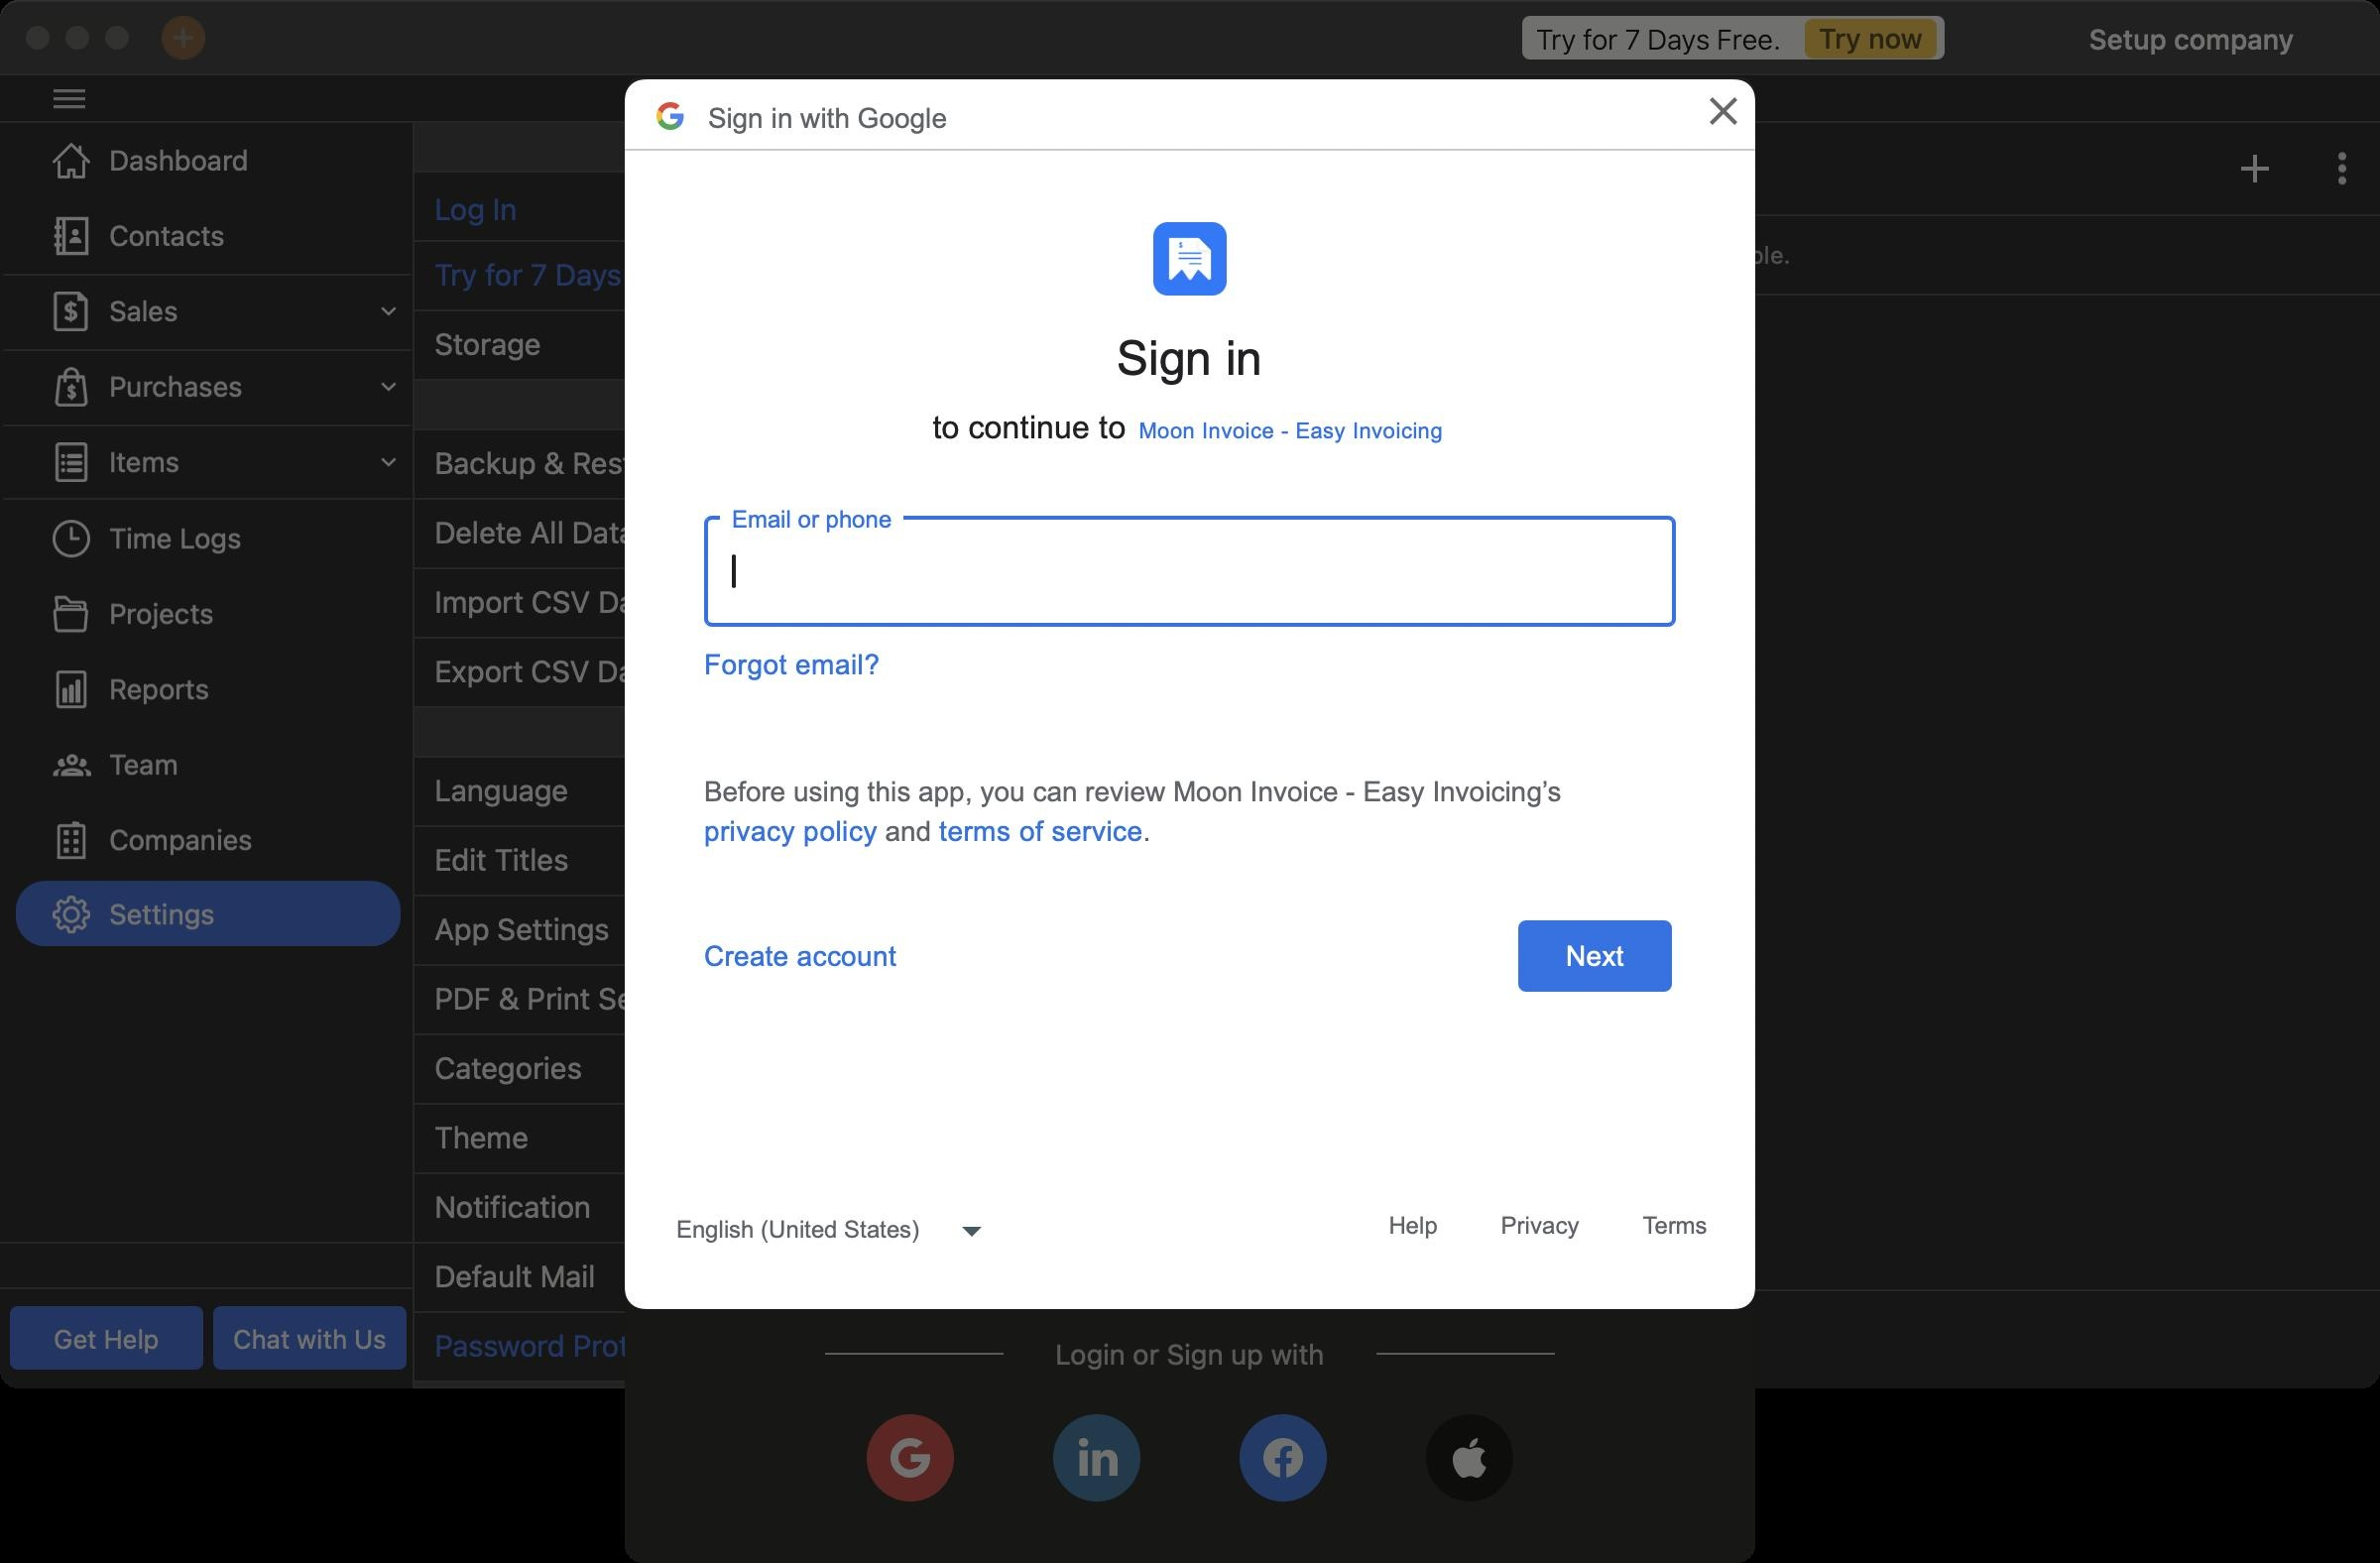
Accessibility tree:
{"name": "Moon_Invoice", "role": "AXWindow", "description": null, "role_description": "standard window", "value": null, "position": "264.00;244.00", "size": "1200;700", "children": [{"name": null, "role": "AXGroup", "description": null, "role_description": "group", "value": null, "position": "0.00;61.00", "size": "210;5", "children": []}, {"name": null, "role": "AXScrollArea", "description": null, "role_description": "scroll area", "value": null, "position": "0.00;62.00", "size": "210;568", "children": [{"name": null, "role": "AXTable", "description": null, "role_description": "table", "value": null, "position": "0.00;62.00", "size": "210;568", "children": [{"name": null, "role": "AXRow", "description": null, "role_description": "table row", "value": null, "position": "0.00;62.00", "size": "210;38", "children": [{"name": null, "role": "AXCell", "description": null, "role_description": "cell", "value": null, "position": "1.00;62.00", "size": "207;38", "children": [{"name": null, "role": "AXGroup", "description": null, "role_description": "group", "value": null, "position": "8.00;64.00", "size": "194;33", "children": [{"name": null, "role": "AXStaticText", "description": null, "role_description": "text", "value": "Dashboard", "position": "53.00;71.00", "size": "143;19", "children": []}, {"name": null, "role": "AXImage", "description": "iconLeft home White", "role_description": "image", "value": null, "position": "26.00;71.00", "size": "20;20", "children": []}]}]}]}, {"name": null, "role": "AXRow", "description": null, "role_description": "table row", "value": null, "position": "0.00;100.00", "size": "210;38", "children": [{"name": null, "role": "AXCell", "description": null, "role_description": "cell", "value": null, "position": "1.00;100.00", "size": "207;38", "children": [{"name": null, "role": "AXGroup", "description": null, "role_description": "group", "value": null, "position": "8.00;102.00", "size": "194;33", "children": [{"name": null, "role": "AXStaticText", "description": null, "role_description": "text", "value": "Contacts", "position": "53.00;109.00", "size": "143;19", "children": []}, {"name": null, "role": "AXImage", "description": "iconLeft contacts White", "role_description": "image", "value": null, "position": "26.00;109.00", "size": "20;20", "children": []}]}]}]}, {"name": null, "role": "AXRow", "description": null, "role_description": "table row", "value": null, "position": "0.00;138.00", "size": "210;38", "children": [{"name": null, "role": "AXCell", "description": null, "role_description": "cell", "value": null, "position": "1.00;138.00", "size": "207;38", "children": [{"name": null, "role": "AXGroup", "description": null, "role_description": "group", "value": null, "position": "-1.00;138.00", "size": "211;1", "children": []}, {"name": null, "role": "AXGroup", "description": null, "role_description": "group", "value": null, "position": "8.00;140.00", "size": "194;33", "children": [{"name": null, "role": "AXStaticText", "description": null, "role_description": "text", "value": "Sales", "position": "53.00;147.00", "size": "143;19", "children": []}, {"name": null, "role": "AXImage", "description": "iconLeft Sales White", "role_description": "image", "value": null, "position": "26.00;147.00", "size": "20;20", "children": []}]}, {"name": null, "role": "AXImage", "description": "down arrow White", "role_description": "image", "value": null, "position": "183.00;144.50", "size": "25;25", "children": []}]}]}, {"name": null, "role": "AXRow", "description": null, "role_description": "table row", "value": null, "position": "0.00;176.00", "size": "210;0", "children": [{"name": null, "role": "AXCell", "description": null, "role_description": "cell", "value": null, "position": "1.00;176.00", "size": "207;0", "children": [{"name": null, "role": "AXGroup", "description": null, "role_description": "group", "value": null, "position": "8.00;178.01", "size": "194;0", "children": [{"name": null, "role": "AXStaticText", "description": null, "role_description": "text", "value": "Invoices", "position": "53.00;185.01", "size": "143;19", "children": []}, {"name": null, "role": "AXImage", "description": "iconLeft invoice White", "role_description": "image", "value": null, "position": "26.00;185.01", "size": "20;20", "children": []}]}]}]}, {"name": null, "role": "AXRow", "description": null, "role_description": "table row", "value": null, "position": "0.00;176.01", "size": "210;0", "children": [{"name": null, "role": "AXCell", "description": null, "role_description": "cell", "value": null, "position": "1.00;176.01", "size": "207;0", "children": [{"name": null, "role": "AXGroup", "description": null, "role_description": "group", "value": null, "position": "8.00;178.02", "size": "194;0", "children": [{"name": null, "role": "AXStaticText", "description": null, "role_description": "text", "value": "Estimates", "position": "53.00;185.02", "size": "143;19", "children": []}, {"name": null, "role": "AXImage", "description": "iconLeft estimate White", "role_description": "image", "value": null, "position": "26.00;185.02", "size": "20;20", "children": []}]}]}]}, {"name": null, "role": "AXRow", "description": null, "role_description": "table row", "value": null, "position": "0.00;176.02", "size": "210;0", "children": [{"name": null, "role": "AXCell", "description": null, "role_description": "cell", "value": null, "position": "1.00;176.02", "size": "207;0", "children": [{"name": null, "role": "AXGroup", "description": null, "role_description": "group", "value": null, "position": "8.00;178.03", "size": "194;0", "children": [{"name": null, "role": "AXStaticText", "description": null, "role_description": "text", "value": "Credit Notes", "position": "53.00;185.03", "size": "143;19", "children": []}, {"name": null, "role": "AXImage", "description": "iconLeft credit notes White", "role_description": "image", "value": null, "position": "26.00;185.03", "size": "20;20", "children": []}]}]}]}, {"name": null, "role": "AXRow", "description": null, "role_description": "table row", "value": null, "position": "0.00;176.03", "size": "210;0", "children": [{"name": null, "role": "AXCell", "description": null, "role_description": "cell", "value": null, "position": "1.00;176.03", "size": "207;0", "children": [{"name": null, "role": "AXGroup", "description": null, "role_description": "group", "value": null, "position": "8.00;178.04", "size": "194;0", "children": [{"name": null, "role": "AXStaticText", "description": null, "role_description": "text", "value": "Payments", "position": "53.00;185.04", "size": "143;19", "children": []}, {"name": null, "role": "AXImage", "description": "iconLeft payments White", "role_description": "image", "value": null, "position": "26.00;185.04", "size": "20;20", "children": []}]}]}]}, {"name": null, "role": "AXRow", "description": null, "role_description": "table row", "value": null, "position": "0.00;176.04", "size": "210;38", "children": [{"name": null, "role": "AXCell", "description": null, "role_description": "cell", "value": null, "position": "1.00;176.04", "size": "207;38", "children": [{"name": null, "role": "AXGroup", "description": null, "role_description": "group", "value": null, "position": "-1.00;176.04", "size": "211;1", "children": []}, {"name": null, "role": "AXGroup", "description": null, "role_description": "group", "value": null, "position": "8.00;178.04", "size": "194;33", "children": [{"name": null, "role": "AXStaticText", "description": null, "role_description": "text", "value": "Purchases", "position": "53.00;185.04", "size": "143;19", "children": []}, {"name": null, "role": "AXImage", "description": "iconLeft Purchases White", "role_description": "image", "value": null, "position": "26.00;185.04", "size": "20;20", "children": []}]}, {"name": null, "role": "AXImage", "description": "down arrow White", "role_description": "image", "value": null, "position": "183.00;182.54", "size": "25;25", "children": []}]}]}, {"name": null, "role": "AXRow", "description": null, "role_description": "table row", "value": null, "position": "0.00;214.04", "size": "210;0", "children": [{"name": null, "role": "AXCell", "description": null, "role_description": "cell", "value": null, "position": "1.00;214.04", "size": "207;0", "children": [{"name": null, "role": "AXGroup", "description": null, "role_description": "group", "value": null, "position": "8.00;216.05", "size": "194;0", "children": [{"name": null, "role": "AXStaticText", "description": null, "role_description": "text", "value": "Purchase Orders", "position": "53.00;223.05", "size": "143;19", "children": []}, {"name": null, "role": "AXImage", "description": "iconLeft purchase order White", "role_description": "image", "value": null, "position": "26.00;223.05", "size": "20;20", "children": []}]}]}]}, {"name": null, "role": "AXRow", "description": null, "role_description": "table row", "value": null, "position": "0.00;214.05", "size": "210;0", "children": [{"name": null, "role": "AXCell", "description": null, "role_description": "cell", "value": null, "position": "1.00;214.05", "size": "207;0", "children": [{"name": null, "role": "AXGroup", "description": null, "role_description": "group", "value": null, "position": "8.00;216.06", "size": "194;0", "children": [{"name": null, "role": "AXStaticText", "description": null, "role_description": "text", "value": "Expenses", "position": "53.00;223.06", "size": "143;19", "children": []}, {"name": null, "role": "AXImage", "description": "iconLeft expenses White", "role_description": "image", "value": null, "position": "26.00;223.06", "size": "20;20", "children": []}]}]}]}, {"name": null, "role": "AXRow", "description": null, "role_description": "table row", "value": null, "position": "0.00;214.06", "size": "210;38", "children": [{"name": null, "role": "AXCell", "description": null, "role_description": "cell", "value": null, "position": "1.00;214.06", "size": "207;38", "children": [{"name": null, "role": "AXGroup", "description": null, "role_description": "group", "value": null, "position": "-1.00;214.06", "size": "211;1", "children": []}, {"name": null, "role": "AXGroup", "description": null, "role_description": "group", "value": null, "position": "8.00;216.06", "size": "194;33", "children": [{"name": null, "role": "AXStaticText", "description": null, "role_description": "text", "value": "Items", "position": "53.00;223.06", "size": "143;19", "children": []}, {"name": null, "role": "AXImage", "description": "iconLeft Items White", "role_description": "image", "value": null, "position": "26.00;223.06", "size": "20;20", "children": []}]}, {"name": null, "role": "AXImage", "description": "down arrow White", "role_description": "image", "value": null, "position": "183.00;220.56", "size": "25;25", "children": []}, {"name": null, "role": "AXGroup", "description": null, "role_description": "group", "value": null, "position": "-1.00;251.06", "size": "211;1", "children": []}]}]}, {"name": null, "role": "AXRow", "description": null, "role_description": "table row", "value": null, "position": "0.00;252.06", "size": "210;0", "children": [{"name": null, "role": "AXCell", "description": null, "role_description": "cell", "value": null, "position": "1.00;252.06", "size": "207;0", "children": [{"name": null, "role": "AXGroup", "description": null, "role_description": "group", "value": null, "position": "8.00;254.07", "size": "194;0", "children": [{"name": null, "role": "AXStaticText", "description": null, "role_description": "text", "value": "Products", "position": "53.00;261.07", "size": "143;19", "children": []}, {"name": null, "role": "AXImage", "description": "iconLeft product White", "role_description": "image", "value": null, "position": "26.00;261.07", "size": "20;20", "children": []}]}]}]}, {"name": null, "role": "AXRow", "description": null, "role_description": "table row", "value": null, "position": "0.00;252.07", "size": "210;0", "children": [{"name": null, "role": "AXCell", "description": null, "role_description": "cell", "value": null, "position": "1.00;252.07", "size": "207;0", "children": [{"name": null, "role": "AXGroup", "description": null, "role_description": "group", "value": null, "position": "8.00;254.08", "size": "194;0", "children": [{"name": null, "role": "AXStaticText", "description": null, "role_description": "text", "value": "Services", "position": "53.00;260.58", "size": "143;19", "children": []}, {"name": null, "role": "AXImage", "description": "iconLeft service White", "role_description": "image", "value": null, "position": "26.00;260.58", "size": "20;20", "children": []}]}, {"name": null, "role": "AXGroup", "description": null, "role_description": "group", "value": null, "position": "-1.00;251.08", "size": "211;1", "children": []}]}]}, {"name": null, "role": "AXRow", "description": null, "role_description": "table row", "value": null, "position": "0.00;252.08", "size": "210;38", "children": [{"name": null, "role": "AXCell", "description": null, "role_description": "cell", "value": null, "position": "1.00;252.08", "size": "207;38", "children": [{"name": null, "role": "AXGroup", "description": null, "role_description": "group", "value": null, "position": "8.00;254.08", "size": "194;33", "children": [{"name": null, "role": "AXStaticText", "description": null, "role_description": "text", "value": "Time Logs", "position": "53.00;261.58", "size": "143;19", "children": []}, {"name": null, "role": "AXImage", "description": "iconLeft timelogs White", "role_description": "image", "value": null, "position": "26.00;261.58", "size": "20;20", "children": []}]}]}]}, {"name": null, "role": "AXRow", "description": null, "role_description": "table row", "value": null, "position": "0.00;290.08", "size": "210;38", "children": [{"name": null, "role": "AXCell", "description": null, "role_description": "cell", "value": null, "position": "1.00;290.08", "size": "207;38", "children": [{"name": null, "role": "AXGroup", "description": null, "role_description": "group", "value": null, "position": "8.00;292.08", "size": "194;33", "children": [{"name": null, "role": "AXStaticText", "description": null, "role_description": "text", "value": "Projects", "position": "53.00;299.58", "size": "143;19", "children": []}, {"name": null, "role": "AXImage", "description": "iconLeft project White", "role_description": "image", "value": null, "position": "26.00;299.58", "size": "20;20", "children": []}]}]}]}, {"name": null, "role": "AXRow", "description": null, "role_description": "table row", "value": null, "position": "0.00;328.08", "size": "210;0", "children": [{"name": null, "role": "AXCell", "description": null, "role_description": "cell", "value": null, "position": "1.00;328.08", "size": "207;0", "children": [{"name": null, "role": "AXGroup", "description": null, "role_description": "group", "value": null, "position": "8.00;330.09", "size": "194;0", "children": [{"name": null, "role": "AXStaticText", "description": null, "role_description": "text", "value": "Taxes", "position": "53.00;336.59", "size": "143;19", "children": []}, {"name": null, "role": "AXImage", "description": "iconLeft taxes White", "role_description": "image", "value": null, "position": "26.00;336.59", "size": "20;20", "children": []}]}]}]}, {"name": null, "role": "AXRow", "description": null, "role_description": "table row", "value": null, "position": "0.00;328.09", "size": "210;38", "children": [{"name": null, "role": "AXCell", "description": null, "role_description": "cell", "value": null, "position": "1.00;328.09", "size": "207;38", "children": [{"name": null, "role": "AXGroup", "description": null, "role_description": "group", "value": null, "position": "8.00;330.09", "size": "194;33", "children": [{"name": null, "role": "AXStaticText", "description": null, "role_description": "text", "value": "Reports", "position": "53.00;337.59", "size": "143;19", "children": []}, {"name": null, "role": "AXImage", "description": "iconLeft report White", "role_description": "image", "value": null, "position": "26.00;337.59", "size": "20;20", "children": []}]}]}]}, {"name": null, "role": "AXRow", "description": null, "role_description": "table row", "value": null, "position": "0.00;366.09", "size": "210;38", "children": [{"name": null, "role": "AXCell", "description": null, "role_description": "cell", "value": null, "position": "1.00;366.09", "size": "207;38", "children": [{"name": null, "role": "AXGroup", "description": null, "role_description": "group", "value": null, "position": "8.00;368.09", "size": "194;33", "children": [{"name": null, "role": "AXStaticText", "description": null, "role_description": "text", "value": "Team", "position": "53.00;375.59", "size": "143;19", "children": []}, {"name": null, "role": "AXImage", "description": "iconLeft team white", "role_description": "image", "value": null, "position": "26.00;375.59", "size": "20;20", "children": []}]}]}]}, {"name": null, "role": "AXRow", "description": null, "role_description": "table row", "value": null, "position": "0.00;404.09", "size": "210;38", "children": [{"name": null, "role": "AXCell", "description": null, "role_description": "cell", "value": null, "position": "1.00;404.09", "size": "207;38", "children": [{"name": null, "role": "AXGroup", "description": null, "role_description": "group", "value": null, "position": "8.00;406.09", "size": "194;33", "children": [{"name": null, "role": "AXStaticText", "description": null, "role_description": "text", "value": "Companies", "position": "53.00;413.59", "size": "143;19", "children": []}, {"name": null, "role": "AXImage", "description": "iconLeft cmpnyInfo White", "role_description": "image", "value": null, "position": "26.00;413.59", "size": "20;20", "children": []}]}]}]}, {"name": null, "role": "AXRow", "description": null, "role_description": "table row", "value": null, "position": "0.00;442.09", "size": "210;38", "children": [{"name": null, "role": "AXCell", "description": null, "role_description": "cell", "value": null, "position": "1.00;442.09", "size": "207;38", "children": [{"name": null, "role": "AXGroup", "description": null, "role_description": "group", "value": null, "position": "8.00;444.09", "size": "194;33", "children": [{"name": null, "role": "AXStaticText", "description": null, "role_description": "text", "value": "Settings", "position": "53.00;451.09", "size": "143;19", "children": []}, {"name": null, "role": "AXImage", "description": "iconLeft setting White", "role_description": "image", "value": null, "position": "26.00;451.09", "size": "20;20", "children": []}]}]}]}, {"name": null, "role": "AXColumn", "description": null, "role_description": "column", "value": null, "position": "0.00;62.00", "size": "210;568", "children": []}]}]}, {"name": null, "role": "AXGroup", "description": null, "role_description": "group", "value": null, "position": "0.00;626.00", "size": "210;23", "children": [{"name": null, "role": "AXStaticText", "description": null, "role_description": "text", "value": "Label", "position": "0.00;626.00", "size": "210;1", "children": []}]}, {"name": null, "role": "AXGroup", "description": null, "role_description": "group", "value": null, "position": "0.00;649.00", "size": "210;51", "children": [{"name": null, "role": "AXStaticText", "description": null, "role_description": "text", "value": "Label", "position": "0.00;649.00", "size": "210;1", "children": []}, {"name": "Get_Help", "role": "AXButton", "description": null, "role_description": "button", "value": null, "position": "5.00;658.50", "size": "98;32", "children": []}, {"name": "Chat_with_Us", "role": "AXButton", "description": null, "role_description": "button", "value": null, "position": "107.50;658.50", "size": "98;32", "children": []}]}, {"name": null, "role": "AXSplitGroup", "description": null, "role_description": "split group", "value": null, "position": "208.00;62.00", "size": "992;638", "children": [{"name": null, "role": "AXScrollArea", "description": null, "role_description": "scroll area", "value": null, "position": "208.00;61.00", "size": "251;639", "children": [{"name": null, "role": "AXTable", "description": null, "role_description": "table", "value": null, "position": "209.00;62.00", "size": "238;765", "children": [{"name": null, "role": "AXRow", "description": null, "role_description": "table row", "value": null, "position": "209.00;62.00", "size": "238;25", "children": [{"name": null, "role": "AXCell", "description": null, "role_description": "cell", "value": null, "position": "209.00;62.00", "size": "238;25", "children": []}]}, {"name": null, "role": "AXRow", "description": null, "role_description": "table row", "value": null, "position": "209.00;87.00", "size": "238;35", "children": [{"name": null, "role": "AXCell", "description": null, "role_description": "cell", "value": null, "position": "209.00;87.00", "size": "238;35", "children": [{"name": null, "role": "AXStaticText", "description": null, "role_description": "text", "value": "Unverified", "position": "439.00;96.50", "size": "0;18", "children": []}, {"name": null, "role": "AXStaticText", "description": null, "role_description": "text", "value": "Log In", "position": "217.00;96.00", "size": "222;19", "children": []}]}]}, {"name": null, "role": "AXRow", "description": null, "role_description": "table row", "value": null, "position": "209.00;122.00", "size": "238;35", "children": [{"name": null, "role": "AXCell", "description": null, "role_description": "cell", "value": null, "position": "209.00;122.00", "size": "238;35", "children": [{"name": null, "role": "AXStaticText", "description": null, "role_description": "text", "value": "Try for 7 Days Free. Try now", "position": "217.00;129.00", "size": "220;19", "children": []}]}]}, {"name": null, "role": "AXRow", "description": null, "role_description": "table row", "value": null, "position": "209.00;157.00", "size": "238;35", "children": [{"name": null, "role": "AXCell", "description": null, "role_description": "cell", "value": null, "position": "209.00;157.00", "size": "238;35", "children": [{"name": null, "role": "AXStaticText", "description": null, "role_description": "text", "value": "Storage", "position": "217.00;164.00", "size": "100;19", "children": []}, {"name": "", "role": "AXButton", "description": null, "role_description": "button", "value": null, "position": "319.00;161.00", "size": "25;25", "children": []}, {"name": null, "role": "AXPopUpButton", "description": null, "role_description": "pop up button", "value": "Local", "position": "349.00;163.00", "size": "90;17", "children": []}]}]}, {"name": null, "role": "AXRow", "description": null, "role_description": "table row", "value": null, "position": "209.00;192.00", "size": "238;25", "children": [{"name": null, "role": "AXCell", "description": null, "role_description": "cell", "value": null, "position": "209.00;192.00", "size": "238;25", "children": []}]}, {"name": null, "role": "AXRow", "description": null, "role_description": "table row", "value": null, "position": "209.00;217.00", "size": "238;35", "children": [{"name": null, "role": "AXCell", "description": null, "role_description": "cell", "value": null, "position": "209.00;217.00", "size": "238;35", "children": [{"name": null, "role": "AXImage", "description": "bg listCell arrow gray", "role_description": "image", "value": null, "position": "425.00;228.50", "size": "14;14", "children": []}, {"name": null, "role": "AXStaticText", "description": null, "role_description": "text", "value": "Backup & Restore", "position": "217.00;224.00", "size": "220;19", "children": []}]}]}, {"name": null, "role": "AXRow", "description": null, "role_description": "table row", "value": null, "position": "209.00;252.00", "size": "238;35", "children": [{"name": null, "role": "AXCell", "description": null, "role_description": "cell", "value": null, "position": "209.00;252.00", "size": "238;35", "children": [{"name": null, "role": "AXStaticText", "description": null, "role_description": "text", "value": "Delete All Data", "position": "217.00;259.00", "size": "220;19", "children": []}]}]}, {"name": null, "role": "AXRow", "description": null, "role_description": "table row", "value": null, "position": "209.00;287.00", "size": "238;35", "children": [{"name": null, "role": "AXCell", "description": null, "role_description": "cell", "value": null, "position": "209.00;287.00", "size": "238;35", "children": [{"name": null, "role": "AXStaticText", "description": null, "role_description": "text", "value": "Import CSV Data", "position": "217.00;294.00", "size": "220;19", "children": []}]}]}, {"name": null, "role": "AXRow", "description": null, "role_description": "table row", "value": null, "position": "209.00;322.00", "size": "238;35", "children": [{"name": null, "role": "AXCell", "description": null, "role_description": "cell", "value": null, "position": "209.00;322.00", "size": "238;35", "children": [{"name": null, "role": "AXStaticText", "description": null, "role_description": "text", "value": "Export CSV Data", "position": "217.00;329.00", "size": "220;19", "children": []}]}]}, {"name": null, "role": "AXRow", "description": null, "role_description": "table row", "value": null, "position": "209.00;357.00", "size": "238;25", "children": [{"name": null, "role": "AXCell", "description": null, "role_description": "cell", "value": null, "position": "209.00;357.00", "size": "238;25", "children": []}]}, {"name": null, "role": "AXRow", "description": null, "role_description": "table row", "value": null, "position": "209.00;382.00", "size": "238;35", "children": [{"name": null, "role": "AXCell", "description": null, "role_description": "cell", "value": null, "position": "209.00;382.00", "size": "238;35", "children": [{"name": null, "role": "AXStaticText", "description": null, "role_description": "text", "value": "Language", "position": "217.00;389.00", "size": "145;19", "children": []}, {"name": null, "role": "AXPopUpButton", "description": null, "role_description": "pop up button", "value": "English", "position": "362.00;390.00", "size": "78;17", "children": []}]}]}, {"name": null, "role": "AXRow", "description": null, "role_description": "table row", "value": null, "position": "209.00;417.00", "size": "238;35", "children": [{"name": null, "role": "AXCell", "description": null, "role_description": "cell", "value": null, "position": "209.00;417.00", "size": "238;35", "children": [{"name": null, "role": "AXStaticText", "description": null, "role_description": "text", "value": "Edit Titles", "position": "217.00;424.00", "size": "220;19", "children": []}, {"name": null, "role": "AXImage", "description": "bg listCell arrow gray", "role_description": "image", "value": null, "position": "425.00;428.50", "size": "14;14", "children": []}]}]}, {"name": null, "role": "AXRow", "description": null, "role_description": "table row", "value": null, "position": "209.00;452.00", "size": "238;35", "children": [{"name": null, "role": "AXCell", "description": null, "role_description": "cell", "value": null, "position": "209.00;452.00", "size": "238;35", "children": [{"name": null, "role": "AXStaticText", "description": null, "role_description": "text", "value": "App Settings", "position": "217.00;459.00", "size": "220;19", "children": []}, {"name": null, "role": "AXImage", "description": "bg listCell arrow gray", "role_description": "image", "value": null, "position": "425.00;463.50", "size": "14;14", "children": []}]}]}, {"name": null, "role": "AXRow", "description": null, "role_description": "table row", "value": null, "position": "209.00;487.00", "size": "238;35", "children": [{"name": null, "role": "AXCell", "description": null, "role_description": "cell", "value": null, "position": "209.00;487.00", "size": "238;35", "children": [{"name": null, "role": "AXStaticText", "description": null, "role_description": "text", "value": "PDF & Print Settings", "position": "217.00;494.00", "size": "220;19", "children": []}, {"name": null, "role": "AXImage", "description": "bg listCell arrow gray", "role_description": "image", "value": null, "position": "425.00;498.50", "size": "14;14", "children": []}]}]}, {"name": null, "role": "AXRow", "description": null, "role_description": "table row", "value": null, "position": "209.00;522.00", "size": "238;35", "children": [{"name": null, "role": "AXCell", "description": null, "role_description": "cell", "value": null, "position": "209.00;522.00", "size": "238;35", "children": [{"name": null, "role": "AXStaticText", "description": null, "role_description": "text", "value": "Categories", "position": "217.00;529.00", "size": "220;19", "children": []}]}]}, {"name": null, "role": "AXRow", "description": null, "role_description": "table row", "value": null, "position": "209.00;557.00", "size": "238;35", "children": [{"name": null, "role": "AXCell", "description": null, "role_description": "cell", "value": null, "position": "209.00;557.00", "size": "238;35", "children": [{"name": null, "role": "AXStaticText", "description": null, "role_description": "text", "value": "Theme", "position": "217.00;564.00", "size": "104;19", "children": []}, {"name": null, "role": "AXPopUpButton", "description": null, "role_description": "pop up button", "value": "System Default", "position": "326.00;565.00", "size": "113;17", "children": []}]}]}, {"name": null, "role": "AXRow", "description": null, "role_description": "table row", "value": null, "position": "209.00;592.00", "size": "238;35", "children": [{"name": null, "role": "AXCell", "description": null, "role_description": "cell", "value": null, "position": "209.00;592.00", "size": "238;35", "children": [{"name": null, "role": "AXStaticText", "description": null, "role_description": "text", "value": "Notification", "position": "217.00;599.00", "size": "85;19", "children": []}, {"name": null, "role": "AXDateTimeArea", "description": null, "role_description": "date time area", "value": "2000-01-01 06:00:00 +0000", "position": "321.50;596.50", "size": "42;24", "children": []}, {"name": null, "role": "AXRadioGroup", "description": null, "role_description": "radio group", "value": "{\n    \"name\": null,\n    \"role\": \"AXRadioButton\",\n    \"description\": \"ON\",\n    \"role_description\": \"radio button\",\n    \"value\": 1,\n    \"position\": \"364.00;596.50\",\n    \"size\": \"40;24\",\n    \"children\": []\n}", "position": "364.00;596.50", "size": "79;24", "children": [{"name": null, "role": "AXRadioButton", "description": "ON", "role_description": "radio button", "value": 1, "position": "364.00;596.50", "size": "40;24", "children": []}, {"name": null, "role": "AXRadioButton", "description": "OFF", "role_description": "radio button", "value": 0, "position": "404.00;596.50", "size": "39;24", "children": []}]}]}]}, {"name": null, "role": "AXRow", "description": null, "role_description": "table row", "value": null, "position": "209.00;627.00", "size": "238;35", "children": [{"name": null, "role": "AXCell", "description": null, "role_description": "cell", "value": null, "position": "209.00;627.00", "size": "238;35", "children": [{"name": null, "role": "AXStaticText", "description": null, "role_description": "text", "value": "Default Mail", "position": "217.00;634.00", "size": "95;19", "children": []}, {"name": null, "role": "AXPopUpButton", "description": null, "role_description": "pop up button", "value": "System Default", "position": "317.00;635.00", "size": "122;17", "children": []}]}]}, {"name": null, "role": "AXRow", "description": null, "role_description": "table row", "value": null, "position": "209.00;662.00", "size": "238;35", "children": [{"name": null, "role": "AXCell", "description": null, "role_description": "cell", "value": null, "position": "209.00;662.00", "size": "238;35", "children": [{"name": null, "role": "AXStaticText", "description": null, "role_description": "text", "value": "Password Protection On", "position": "217.00;669.00", "size": "220;19", "children": []}]}]}, {"name": null, "role": "AXRow", "description": null, "role_description": "table row", "value": null, "position": "209.00;697.00", "size": "238;25", "children": [{"name": null, "role": "AXCell", "description": null, "role_description": "cell", "value": null, "position": "209.00;697.00", "size": "238;25", "children": []}]}, {"name": null, "role": "AXRow", "description": null, "role_description": "table row", "value": null, "position": "209.00;722.00", "size": "238;35", "children": [{"name": null, "role": "AXCell", "description": null, "role_description": "cell", "value": null, "position": "209.00;722.00", "size": "238;35", "children": [{"name": null, "role": "AXStaticText", "description": null, "role_description": "text", "value": "Contact Support", "position": "217.00;729.00", "size": "220;19", "children": []}]}]}, {"name": null, "role": "AXRow", "description": null, "role_description": "table row", "value": null, "position": "209.00;757.00", "size": "238;35", "children": [{"name": null, "role": "AXCell", "description": null, "role_description": "cell", "value": null, "position": "209.00;757.00", "size": "238;35", "children": [{"name": null, "role": "AXStaticText", "description": null, "role_description": "text", "value": "Rate Us", "position": "217.00;764.00", "size": "220;19", "children": []}]}]}, {"name": null, "role": "AXRow", "description": null, "role_description": "table row", "value": null, "position": "209.00;792.00", "size": "238;35", "children": [{"name": null, "role": "AXCell", "description": null, "role_description": "cell", "value": null, "position": "209.00;792.00", "size": "238;35", "children": [{"name": null, "role": "AXStaticText", "description": null, "role_description": "text", "value": "Like us on facebook", "position": "217.00;799.00", "size": "141;19", "children": []}]}]}, {"name": null, "role": "AXColumn", "description": null, "role_description": "column", "value": null, "position": "209.00;62.00", "size": "238;765", "children": []}]}, {"name": null, "role": "AXScrollBar", "description": null, "role_description": "scroll bar", "value": 0.0, "position": "447.00;62.00", "size": "11;637", "children": [{"name": null, "role": "AXValueIndicator", "description": null, "role_description": "value indicator", "value": 0.0, "position": "447.00;64.00", "size": "11;527", "children": []}, {"name": null, "role": "AXButton", "description": null, "role_description": "increment arrow button", "value": null, "position": "447.00;62.00", "size": "0;0", "children": []}, {"name": null, "role": "AXButton", "description": null, "role_description": "decrement arrow button", "value": null, "position": "447.00;62.00", "size": "0;0", "children": []}, {"name": null, "role": "AXButton", "description": null, "role_description": "increment page button", "value": null, "position": "447.00;591.50", "size": "11;108", "children": []}, {"name": null, "role": "AXButton", "description": null, "role_description": "decrement page button", "value": null, "position": "447.00;62.00", "size": "11;2", "children": []}]}]}, {"name": null, "role": "AXSplitter", "description": null, "role_description": "splitter", "value": 250.0, "position": "458.00;62.00", "size": "1;638", "children": []}, {"name": null, "role": "AXImage", "description": "MIPro OSX 256 White", "role_description": "image", "value": null, "position": "458.00;61.00", "size": "743;639", "children": []}, {"name": null, "role": "AXScrollArea", "description": null, "role_description": "scroll area", "value": null, "position": "458.00;108.00", "size": "744;543", "children": [{"name": null, "role": "AXTable", "description": null, "role_description": "table", "value": null, "position": "459.00;109.00", "size": "742;541", "children": [{"name": null, "role": "AXRow", "description": null, "role_description": "table row", "value": null, "position": "459.00;109.00", "size": "742;40", "children": [{"name": null, "role": "AXCell", "description": null, "role_description": "cell", "value": null, "position": "459.00;109.00", "size": "742;40", "children": [{"name": null, "role": "AXStaticText", "description": null, "role_description": "text", "value": "No backup files available.", "position": "755.00;120.00", "size": "152;16", "children": []}, {"name": null, "role": "AXStaticText", "description": null, "role_description": "text", "value": "", "position": "467.00;130.00", "size": "4;16", "children": []}, {"name": null, "role": "AXStaticText", "description": null, "role_description": "text", "value": "", "position": "1189.00;122.00", "size": "4;16", "children": []}]}]}, {"name": null, "role": "AXColumn", "description": null, "role_description": "column", "value": null, "position": "459.00;109.00", "size": "742;541", "children": []}]}]}, {"name": null, "role": "AXStaticText", "description": null, "role_description": "text", "value": "Auto Backup", "position": "468.00;666.50", "size": "90;18", "children": []}, {"name": "", "role": "AXCheckBox", "description": null, "role_description": "checkbox", "value": 0, "position": "558.00;666.50", "size": "19;18", "children": []}, {"name": null, "role": "AXImage", "description": "", "role_description": "image", "value": null, "position": "459.00;61.00", "size": "742;48", "children": []}]}, {"name": "", "role": "AXButton", "description": null, "role_description": "button", "value": null, "position": "27.00;45.00", "size": "16;10", "children": []}, {"name": null, "role": "AXToolbar", "description": null, "role_description": "toolbar", "value": null, "position": "0.00;0.00", "size": "1200;38", "children": [{"name": null, "role": "AXButton", "description": null, "role_description": "button", "value": null, "position": "76.00;0.00", "size": "33;38", "children": []}, {"name": null, "role": "AXGroup", "description": null, "role_description": "group", "value": null, "position": "763.00;0.00", "size": "222;38", "children": [{"name": null, "role": "AXGroup", "description": null, "role_description": "group", "value": null, "position": "767.50;8.00", "size": "213;22", "children": [{"name": null, "role": "AXStaticText", "description": null, "role_description": "text", "value": "Try for 7 Days Free.", "position": "770.50;10.00", "size": "132;18", "children": []}, {"name": null, "role": "AXStaticText", "description": null, "role_description": "text", "value": "Try now", "position": "910.00;9.50", "size": "66;20", "children": []}, {"name": "", "role": "AXButton", "description": null, "role_description": "button", "value": null, "position": "767.50;6.00", "size": "215;24", "children": []}]}]}, {"name": null, "role": "AXGroup", "description": null, "role_description": "group", "value": null, "position": "1009.00;0.00", "size": "187;38", "children": [{"name": null, "role": "AXGroup", "description": null, "role_description": "group", "value": null, "position": "1013.00;1.50", "size": "179;35", "children": [{"name": null, "role": "AXStaticText", "description": null, "role_description": "text", "value": "Setup company", "position": "1041.00;10.00", "size": "128;18", "children": []}, {"name": "", "role": "AXButton", "description": null, "role_description": "button", "value": null, "position": "1013.00;-0.50", "size": "179;37", "children": []}]}]}]}, {"name": null, "role": "AXButton", "description": null, "role_description": "close button", "value": null, "position": "12.00;11.00", "size": "14;16", "children": []}, {"name": null, "role": "AXButton", "description": null, "role_description": "zoom button", "value": null, "position": "52.00;11.00", "size": "14;16", "children": [{"name": null, "role": "AXGroup", "description": null, "role_description": "group", "value": null, "position": "52.00;11.00", "size": "14;16", "children": [{"name": null, "role": "AXGroup", "description": null, "role_description": "group", "value": null, "position": "52.00;11.00", "size": "14;16", "children": []}]}]}, {"name": null, "role": "AXButton", "description": null, "role_description": "minimize button", "value": null, "position": "32.00;11.00", "size": "14;16", "children": []}, {"name": null, "role": "AXSheet", "description": null, "role_description": "sheet", "value": null, "position": "315.00;38.00", "size": "570;750", "children": [{"name": null, "role": "AXGroup", "description": null, "role_description": "group", "value": null, "position": "315.00;38.00", "size": "570;750", "children": [{"name": null, "role": "AXImage", "description": "imgBackLogin", "role_description": "image", "value": null, "position": "315.00;38.00", "size": "570;150", "children": []}, {"name": null, "role": "AXScrollArea", "description": null, "role_description": "scroll area", "value": null, "position": "455.00;60.00", "size": "290;180", "children": [{"name": null, "role": "AXList", "description": null, "role_description": "collection", "value": null, "position": "455.00;60.00", "size": "890;165", "children": [{"name": null, "role": "AXList", "description": null, "role_description": "section", "value": null, "position": "455.00;52.50", "size": "890;180", "children": [{"name": null, "role": "AXGroup", "description": null, "role_description": "group", "value": null, "position": "455.00;52.50", "size": "290;180", "children": [{"name": null, "role": "AXImage", "description": "login top1", "role_description": "image", "value": null, "position": "455.00;52.50", "size": "290;180", "children": []}]}, {"name": null, "role": "AXGroup", "description": null, "role_description": "group", "value": null, "position": "755.00;52.50", "size": "290;180", "children": [{"name": null, "role": "No role", "description": "", "role_description": "", "value": null, "position": "", "size": "", "children": []}]}, {"name": null, "role": "AXGroup", "description": null, "role_description": "group", "value": null, "position": "1055.00;52.50", "size": "290;180", "children": [{"name": null, "role": "No role", "description": "", "role_description": "", "value": null, "position": "", "size": "", "children": []}]}]}]}]}, {"name": null, "role": "AXGroup", "description": null, "role_description": "group", "value": null, "position": "570.00;250.00", "size": "60;12", "children": [{"name": "", "role": "AXButton", "description": null, "role_description": "button", "value": null, "position": "570.00;250.00", "size": "14;10", "children": []}, {"name": "", "role": "AXButton", "description": null, "role_description": "button", "value": null, "position": "592.50;250.00", "size": "15;9", "children": []}, {"name": "", "role": "AXButton", "description": null, "role_description": "button", "value": null, "position": "615.50;250.00", "size": "14;9", "children": []}]}, {"name": null, "role": "AXStaticText", "description": null, "role_description": "text", "value": "Create your Moon Invoice account", "position": "448.00;346.00", "size": "304;19", "children": []}, {"name": null, "role": "AXStaticText", "description": null, "role_description": "text", "value": "Track Profits, Sales, Expenses, Payments etc.", "position": "441.00;316.00", "size": "318;18", "children": []}, {"name": null, "role": "AXStaticText", "description": null, "role_description": "text", "value": "Generate Business Reports", "position": "448.00;283.00", "size": "304;21", "children": []}, {"name": null, "role": "AXGroup", "description": null, "role_description": "group", "value": null, "position": "450.00;379.00", "size": "300;48", "children": [{"name": null, "role": "AXTextField", "description": null, "role_description": "text field", "value": "", "position": "458.00;393.00", "size": "290;33", "children": []}]}, {"name": null, "role": "AXGroup", "description": null, "role_description": "group", "value": null, "position": "450.00;455.00", "size": "300;48", "children": [{"name": null, "role": "AXTextField", "description": null, "role_description": "secure text field", "value": "", "position": "460.00;469.00", "size": "257;33", "children": []}, {"name": "", "role": "AXButton", "description": null, "role_description": "button", "value": null, "position": "719.00;467.00", "size": "24;24", "children": []}]}, {"name": "Sign_Up", "role": "AXButton", "description": null, "role_description": "button", "value": null, "position": "450.00;566.00", "size": "300;48", "children": []}, {"name": "Already_have_an_account?_Login", "role": "AXButton", "description": null, "role_description": "button", "value": null, "position": "497.00;634.00", "size": "206;18", "children": []}, {"name": "", "role": "AXButton", "description": null, "role_description": "button", "value": null, "position": "853.00;47.00", "size": "24;24", "children": []}, {"name": null, "role": "AXStaticText", "description": null, "role_description": "text", "value": "", "position": "310.00;38.00", "size": "580;0", "children": []}, {"name": "", "role": "AXButton", "description": null, "role_description": "button", "value": null, "position": "437.00;713.00", "size": "44;44", "children": []}, {"name": "", "role": "AXButton", "description": null, "role_description": "button", "value": null, "position": "531.00;713.00", "size": "44;44", "children": []}, {"name": "", "role": "AXButton", "description": null, "role_description": "button", "value": null, "position": "625.00;713.00", "size": "44;44", "children": []}, {"name": "", "role": "AXButton", "description": null, "role_description": "button", "value": null, "position": "719.00;713.00", "size": "44;44", "children": []}, {"name": null, "role": "AXStaticText", "description": null, "role_description": "text", "value": "", "position": "416.00;682.00", "size": "90;1", "children": []}, {"name": null, "role": "AXStaticText", "description": null, "role_description": "text", "value": "Login or Sign up with", "position": "528.00;673.00", "size": "144;19", "children": []}, {"name": null, "role": "AXStaticText", "description": null, "role_description": "text", "value": "", "position": "694.00;682.00", "size": "90;1", "children": []}, {"name": null, "role": "AXGroup", "description": null, "role_description": "group", "value": null, "position": "450.00;508.00", "size": "300;48", "children": [{"name": "Terms", "role": "AXButton", "description": null, "role_description": "button", "value": null, "position": "526.00;536.00", "size": "42;16", "children": []}, {"name": null, "role": "AXStaticText", "description": null, "role_description": "text", "value": "&", "position": "569.00;536.00", "size": "18;16", "children": []}, {"name": "Privacy_Policy", "role": "AXButton", "description": null, "role_description": "button", "value": null, "position": "589.00;536.00", "size": "88;16", "children": []}, {"name": null, "role": "AXStaticText", "description": null, "role_description": "text", "value": "By signing up, you agree to our", "position": "448.00;518.00", "size": "304;17", "children": []}]}]}, {"name": null, "role": "AXSheet", "description": null, "role_description": "sheet", "value": null, "position": "315.00;40.00", "size": "570;620", "children": [{"name": null, "role": "AXScrollArea", "description": null, "role_description": "scroll area", "value": null, "position": "315.00;40.00", "size": "570;620", "children": [{"name": "", "role": "AXWebArea", "description": "Sign in - Google Accounts", "role_description": "HTML content", "value": "", "position": "315.00;40.00", "size": "570;620", "children": [{"name": "", "role": "AXGroup", "description": "", "role_description": "group", "value": "", "position": "331.00;50.00", "size": "14;16", "children": [{"name": "", "role": "AXImage", "description": "Google", "role_description": "image", "value": "", "position": "331.00;51.00", "size": "14;15", "children": []}]}, {"name": "", "role": "AXGroup", "description": "", "role_description": "group", "value": "", "position": "357.00;49.00", "size": "121;19", "children": [{"name": "", "role": "AXStaticText", "description": "", "role_description": "text", "value": "Sign in with Google", "position": "357.00;51.00", "size": "121;17", "children": []}]}, {"name": "Sign_in", "role": "AXHeading", "description": "", "role_description": "heading", "value": 1, "position": "355.00;149.00", "size": "490;47", "children": [{"name": "", "role": "AXStaticText", "description": "", "role_description": "text", "value": "Sign in", "position": "563.00;167.00", "size": "74;27", "children": []}]}, {"name": "", "role": "AXGroup", "description": "", "role_description": "group", "value": "", "position": "355.00;196.00", "size": "490;32", "children": [{"name": "", "role": "AXStaticText", "description": "", "role_description": "text", "value": "to continue to ", "position": "470.00;207.00", "size": "103;17", "children": []}, {"name": "Moon_Invoice_-_Easy_Invoicing", "role": "AXButton", "description": "", "role_description": "button", "value": "", "position": "574.00;211.00", "size": "154;12", "children": []}]}, {"name": "", "role": "AXGroup", "description": "", "role_description": "group", "value": "", "position": "355.00;260.00", "size": "490;56", "children": [{"name": "Email_or_phone", "role": "AXTextField", "description": "", "role_description": "email field", "value": "", "position": "355.00;260.00", "size": "490;56", "children": []}, {"name": "", "role": "AXGroup", "description": "", "role_description": "group", "value": "", "position": "355.00;260.00", "size": "8;56", "children": []}, {"name": "", "role": "AXGroup", "description": "", "role_description": "group", "value": "", "position": "363.00;254.00", "size": "93;62", "children": [{"name": "", "role": "AXStaticText", "description": "", "role_description": "text", "value": "Email or phone", "position": "369.00;255.00", "size": "81;14", "children": []}]}, {"name": "", "role": "AXGroup", "description": "", "role_description": "group", "value": "", "position": "455.00;260.00", "size": "391;56", "children": []}]}, {"name": "", "role": "AXGroup", "description": "", "role_description": "group", "value": "", "position": "355.00;316.00", "size": "490;32", "children": [{"name": "Forgot_email?", "role": "AXLink", "description": "", "role_description": "link", "value": "", "position": "355.00;325.00", "size": "89;20", "children": [{"name": "", "role": "AXStaticText", "description": "", "role_description": "text", "value": "Forgot email?", "position": "355.00;327.00", "size": "89;16", "children": []}]}]}, {"name": "", "role": "AXGroup", "description": "", "role_description": "group", "value": "", "position": "315.00;40.00", "size": "0;0", "children": []}, {"name": "", "role": "AXGroup", "description": "", "role_description": "group", "value": "", "position": "355.00;380.00", "size": "490;52", "children": [{"name": "", "role": "AXStaticText", "description": "", "role_description": "text", "value": "Before using this app, you can review Moon Invoice - Easy Invoicing’s", "position": "355.00;391.00", "size": "433;16", "children": []}, {"name": "privacy_policy", "role": "AXLink", "description": "", "role_description": "link", "value": "", "position": "355.00;409.00", "size": "88;20", "children": [{"name": "", "role": "AXStaticText", "description": "", "role_description": "text", "value": "privacy policy", "position": "355.00;411.00", "size": "88;16", "children": []}]}, {"name": "", "role": "AXStaticText", "description": "", "role_description": "text", "value": " and ", "position": "442.00;411.00", "size": "32;16", "children": []}, {"name": "terms_of_service", "role": "AXLink", "description": "", "role_description": "link", "value": "", "position": "473.00;409.00", "size": "104;20", "children": [{"name": "", "role": "AXStaticText", "description": "", "role_description": "text", "value": "terms of service", "position": "473.00;411.00", "size": "104;16", "children": []}]}, {"name": "", "role": "AXStaticText", "description": "", "role_description": "text", "value": ".", "position": "576.00;411.00", "size": "5;16", "children": []}]}, {"name": "", "role": "AXGroup", "description": "", "role_description": "group", "value": "", "position": "611.00;464.00", "size": "234;36", "children": [{"name": "Next", "role": "AXButton", "description": "", "role_description": "button", "value": "", "position": "765.00;464.00", "size": "79;36", "children": []}]}, {"name": "", "role": "AXGroup", "description": "", "role_description": "group", "value": "", "position": "347.00;464.00", "size": "265;36", "children": [{"name": "Create_account", "role": "AXLink", "description": "", "role_description": "link", "value": "", "position": "347.00;464.00", "size": "113;36", "children": [{"name": "", "role": "AXStaticText", "description": "", "role_description": "text", "value": "Create account", "position": "355.00;474.00", "size": "98;16", "children": []}]}]}, {"name": "", "role": "AXGroup", "description": "", "role_description": "content information", "value": "", "position": "315.00;595.00", "size": "570;65", "children": [{"name": "", "role": "AXGroup", "description": "", "role_description": "group", "value": "", "position": "323.00;595.00", "size": "181;51", "children": [{"name": "", "role": "AXPopUpButton", "description": "", "role_description": "pop up button", "value": "English (United States)", "position": "325.00;597.00", "size": "177;47", "children": []}]}, {"name": "", "role": "AXGroup", "description": "", "role_description": "group", "value": "", "position": "684.00;595.00", "size": "193;51", "children": [{"name": "", "role": "AXGroup", "description": "", "role_description": "group", "value": "", "position": "684.00;595.00", "size": "57;47", "children": [{"name": "Help", "role": "AXLink", "description": "", "role_description": "link", "value": "", "position": "684.00;595.00", "size": "57;47", "children": [{"name": "", "role": "AXStaticText", "description": "", "role_description": "text", "value": "Help", "position": "700.00;611.00", "size": "25;14", "children": []}]}]}, {"name": "", "role": "AXGroup", "description": "", "role_description": "group", "value": "", "position": "740.00;595.00", "size": "73;47", "children": [{"name": "Privacy", "role": "AXLink", "description": "", "role_description": "link", "value": "", "position": "740.00;595.00", "size": "73;47", "children": [{"name": "", "role": "AXStaticText", "description": "", "role_description": "text", "value": "Privacy", "position": "756.00;611.00", "size": "41;14", "children": []}]}]}, {"name": "", "role": "AXGroup", "description": "", "role_description": "group", "value": "", "position": "812.00;595.00", "size": "65;47", "children": [{"name": "Terms", "role": "AXLink", "description": "", "role_description": "link", "value": "", "position": "812.00;595.00", "size": "65;47", "children": [{"name": "", "role": "AXStaticText", "description": "", "role_description": "text", "value": "Terms", "position": "828.00;611.00", "size": "33;14", "children": []}]}]}]}]}]}]}, {"name": "", "role": "AXButton", "description": null, "role_description": "button", "value": null, "position": "857.00;44.00", "size": "24;24", "children": []}]}]}]}